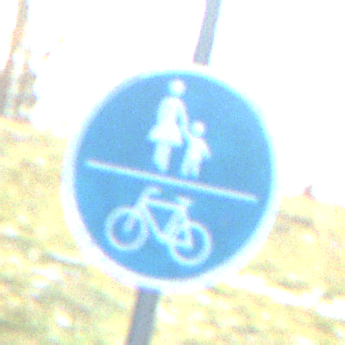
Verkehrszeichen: GemeinsamerGehUndRadweg
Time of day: MorningAfternoon
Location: Outdoor (Nature)
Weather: Clear
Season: Winter
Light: Natural